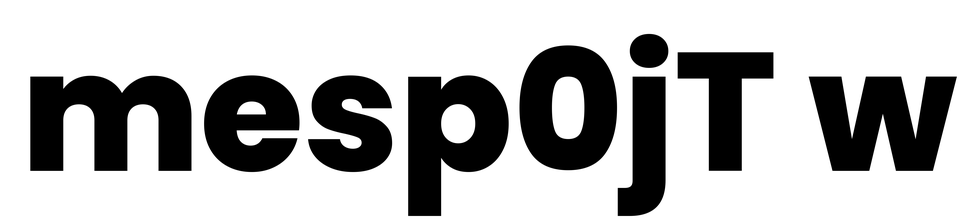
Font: Poppins-ExtraBold